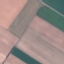
Land use / land cover: AnnualCrop